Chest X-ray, PA view. Patient: 73 years old, sex M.
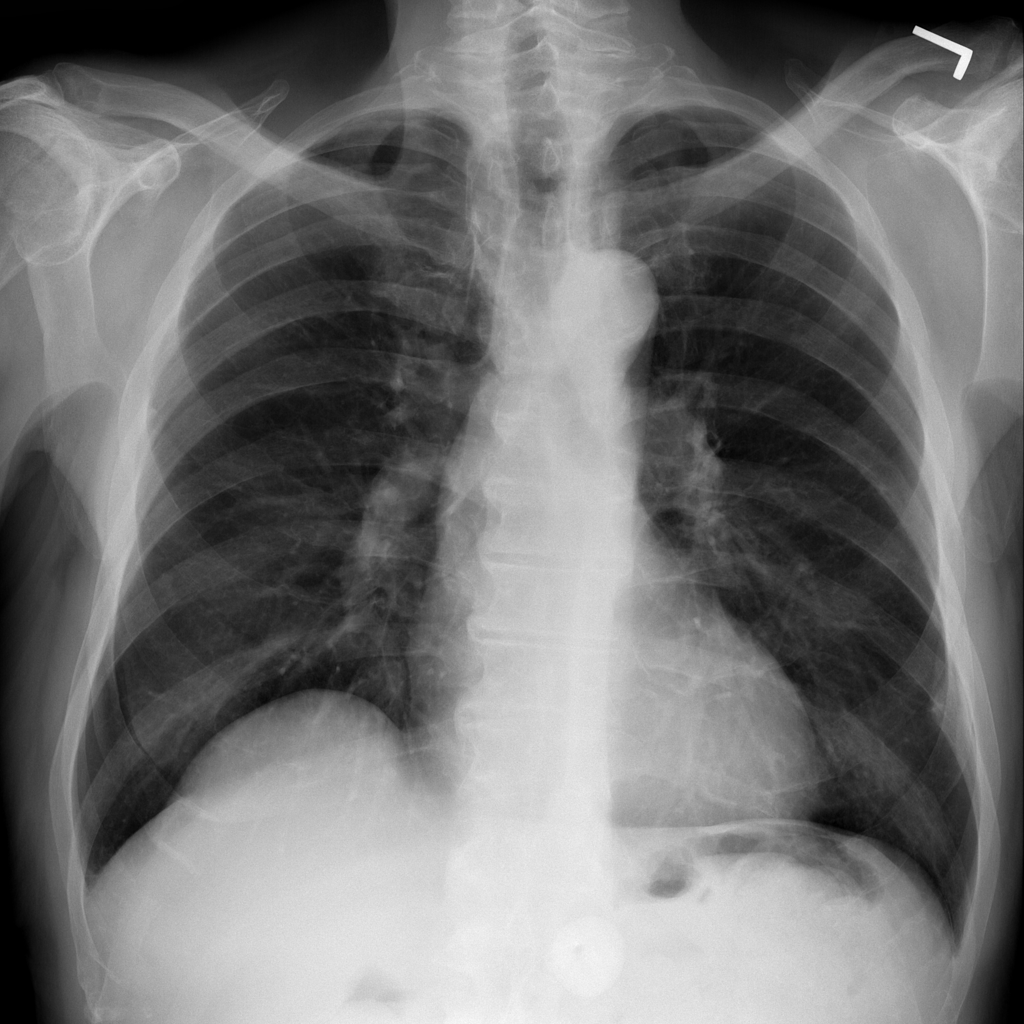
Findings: No Finding